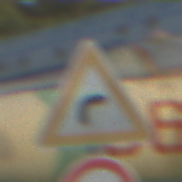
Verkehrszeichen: KurveRechts
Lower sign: UeberholverbotKraftfahrzeuge
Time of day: SunriseSunset
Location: Outdoor (Special)
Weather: Clear
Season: NotSpecified
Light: Natural